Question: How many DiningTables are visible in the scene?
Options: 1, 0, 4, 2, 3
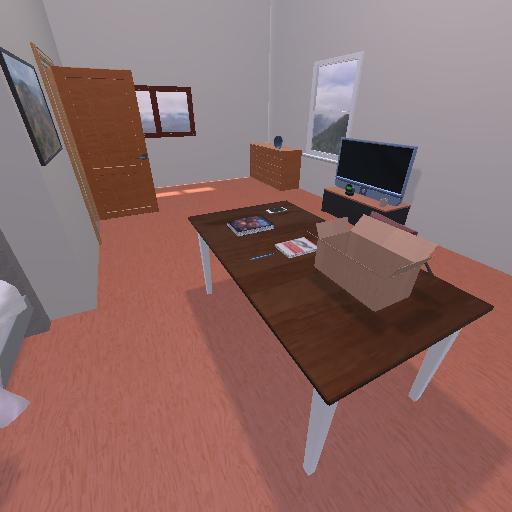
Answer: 1